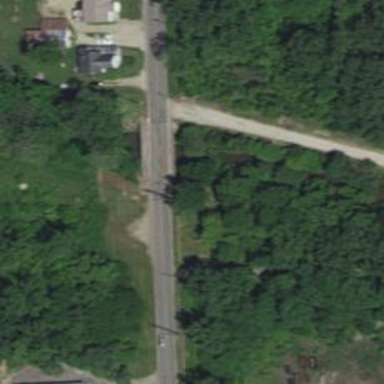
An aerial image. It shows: Residential road with bridge.